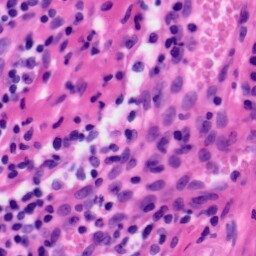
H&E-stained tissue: Tonsil